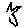
Label: star